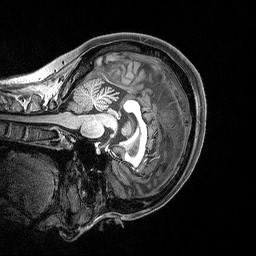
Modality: T1w
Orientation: sagittal
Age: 54
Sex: female
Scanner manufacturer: siemens
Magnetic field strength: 3 T
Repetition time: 2.3 s
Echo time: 0.00298 s